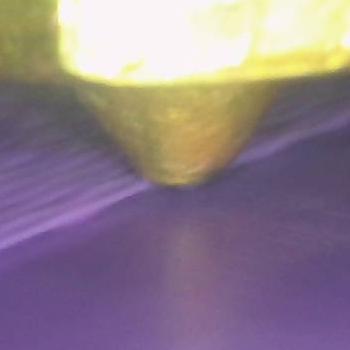
Flow rate: 33%